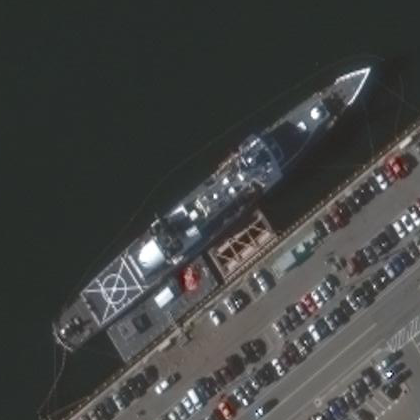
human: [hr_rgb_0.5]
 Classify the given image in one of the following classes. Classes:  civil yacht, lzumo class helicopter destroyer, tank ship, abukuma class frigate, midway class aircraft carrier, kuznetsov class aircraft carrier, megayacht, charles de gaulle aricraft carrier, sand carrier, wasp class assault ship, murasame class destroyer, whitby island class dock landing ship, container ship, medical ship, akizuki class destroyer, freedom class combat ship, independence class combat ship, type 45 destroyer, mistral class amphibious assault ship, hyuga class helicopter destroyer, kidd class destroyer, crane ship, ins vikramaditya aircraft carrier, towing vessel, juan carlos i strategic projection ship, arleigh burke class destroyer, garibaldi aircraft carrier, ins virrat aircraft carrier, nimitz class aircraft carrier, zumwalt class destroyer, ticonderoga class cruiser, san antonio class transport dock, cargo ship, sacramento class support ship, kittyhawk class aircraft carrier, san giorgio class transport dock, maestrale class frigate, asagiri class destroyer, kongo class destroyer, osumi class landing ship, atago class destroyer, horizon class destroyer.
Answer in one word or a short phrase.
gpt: Ticonderoga class cruiser